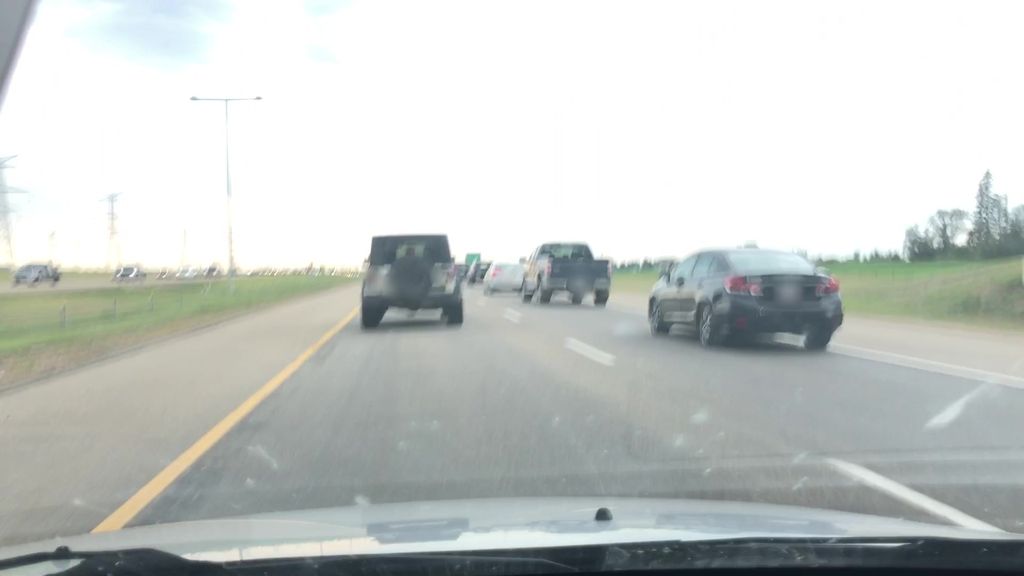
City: edmonton